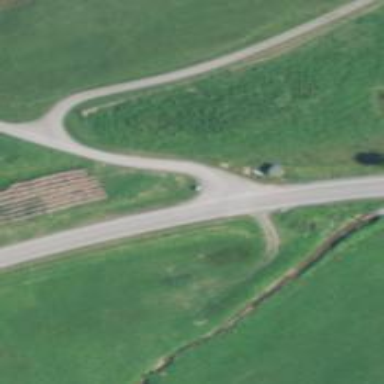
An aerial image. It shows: Secondary road.